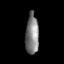
Tissue: lung
Cell type: T cells
Senescence score: 0.1928
Nuclear area (px): 522
Mean DAPI intensity: 127.431